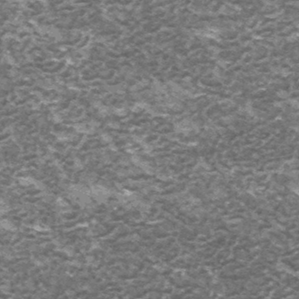
Label: frost